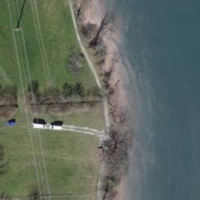
EUNIS habitat code: 52
Species observed at this site:
Podiceps cristatus
Columba palumbus